Question: I have an overlay in my game that consists of an image of a screen, and a set of buttons that are "on" the screen.
Screenshot:

My 'Screen' has one 'Stage'. The 'Stage' has a set of 'Group' objects, which I think of as layers. The first group has the backgrounds, the groups in the middle has the game elements, and the frontmost group has the screen overlay.
The overlay layer consists of one 'Image', the screen itself, and four 'TextButton' (one in each corner).
This would work great, if it weren't for the fact that I can't click on anything in the game layer as long as the image in the overlay layer is in front of it. Even if the image is transparent, it still interecepts all touch events before they reach the game layer.
I tried creating the image as a custom 'Actor' that always had height/width set to 0, but still (by overloading the draw() method) drew the image on the entire screen. This works very well, except for the fact that the image for some reason gets drawn behind elements in lower layers.
Screenshot: <URL>
In this screenshot, I have opened a instruction messagebox, which adds itself to one of the game layers (group 6).
Note that all the buttons in the overlay layer (which is group 7) is in front of the messagebox, but the screen frame (which is a custom Actor) somehow gets drawn behind the messagebox. Why is that?
Note: If I take this exact same case, and change my custom actor into a regular Image, everything is drawn correctly, but then I can't click anything in the lower layers anymore, as described above.
This is my custom actor, if anybody can make any sense of it:
'''
public class ClickThroughImage extends Actor {
BaseDrawable d;
public NonexistingImage(BaseDrawable d){
this.d = d;
setSize(0, 0);
}
@Override
public void draw(SpriteBatch batch, float parentAlpha) {
d.draw(batch, 0, 0, 1024, 768); //Yes, I tried swapping these two lines.
super.draw(batch, parentAlpha); //It had no effect.
}
}
'''
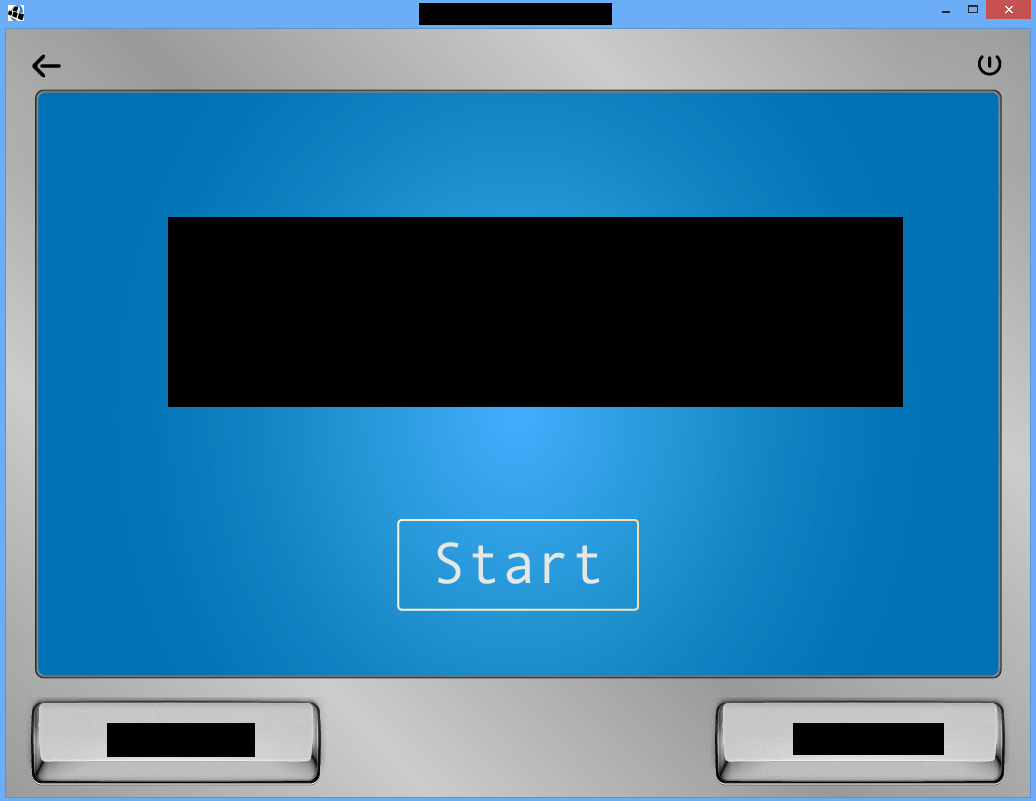
Answer: Use an <URL>. That way you can respond to user input in a custom way, and still be able to use your stage.
'''
InputMultiplexer multiplexer = new InputMultiplexer();
Array<InputProcessor> processors = new Array<InputProcessor>();
MyInputProcessor myInputProcessor = new MyInputProcessor();
processors.add(myInputProcessor);
processors.add(stage);
this.multiplex.setProcessors(processors);
//...
//and in your show method in your Screen class
Gdx.input.setInputProcessor(this.multiplex);
'''
Also, be sure to return null from <URL>. This should cause the actor to not respond to any user interaction.
This is how I solved this problem in my game.